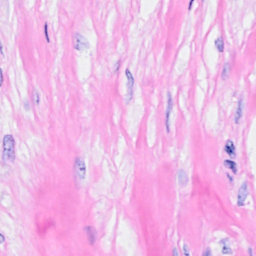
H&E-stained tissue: Breast